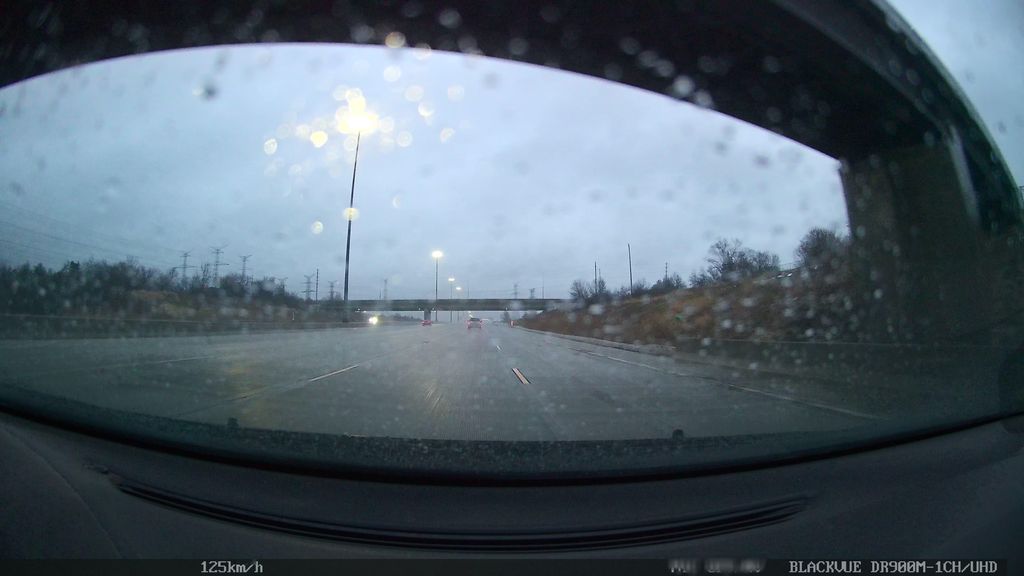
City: toronto